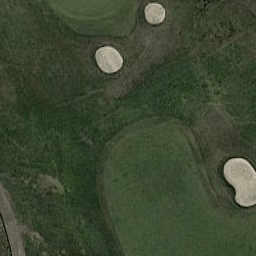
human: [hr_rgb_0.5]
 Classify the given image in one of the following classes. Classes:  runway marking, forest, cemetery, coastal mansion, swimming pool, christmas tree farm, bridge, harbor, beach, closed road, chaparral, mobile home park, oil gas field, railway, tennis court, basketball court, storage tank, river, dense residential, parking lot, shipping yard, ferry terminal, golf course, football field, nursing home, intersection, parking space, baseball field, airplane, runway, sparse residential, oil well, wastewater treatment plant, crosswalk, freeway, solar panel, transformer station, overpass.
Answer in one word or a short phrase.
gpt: golf course